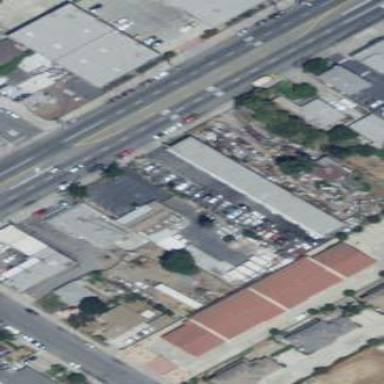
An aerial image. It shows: Commercial building.